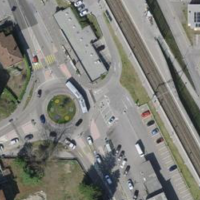
EUNIS habitat code: 54
Species observed at this site:
Viburnum tinus